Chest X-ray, PA view. Patient: 67 years old, sex M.
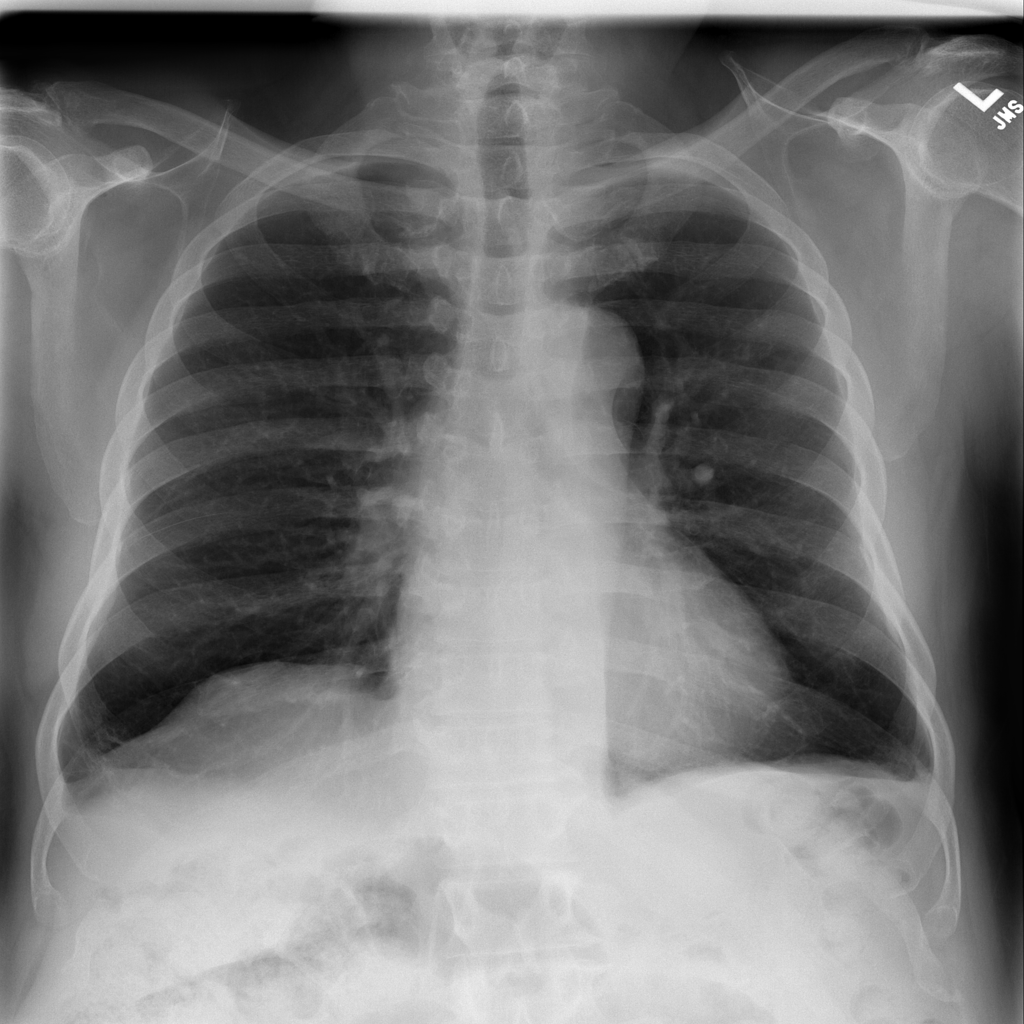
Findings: No Finding